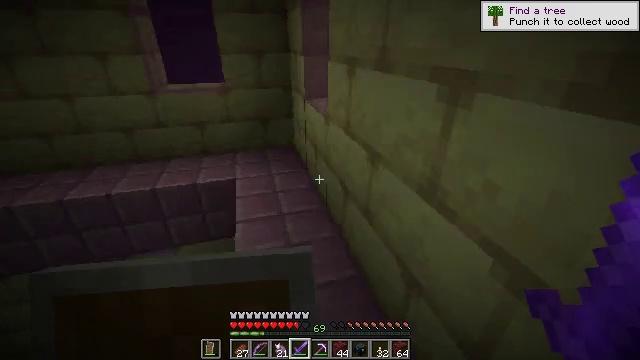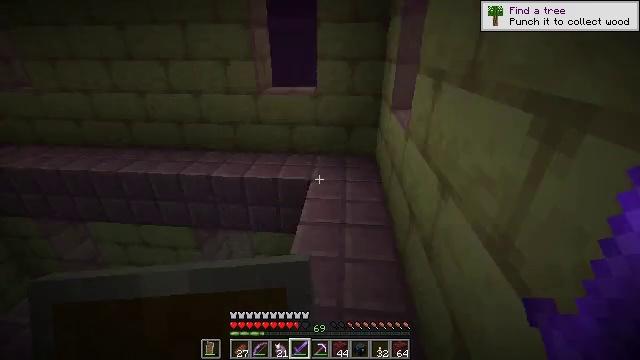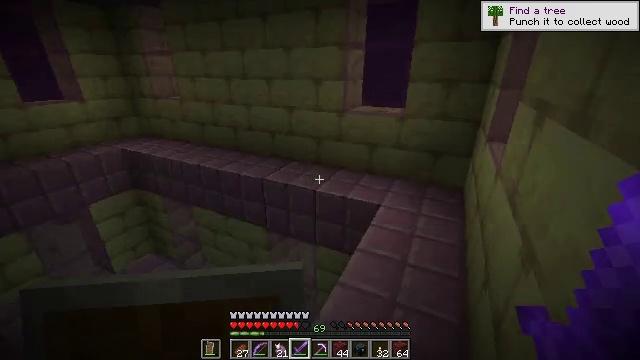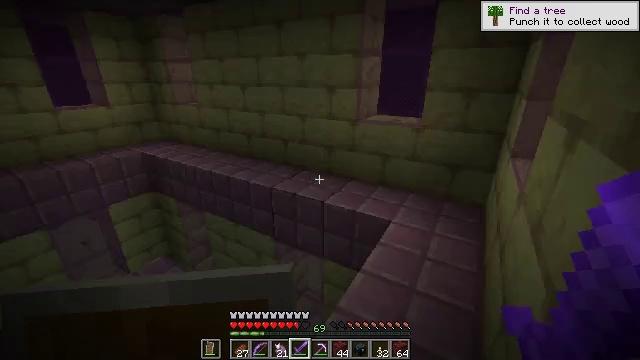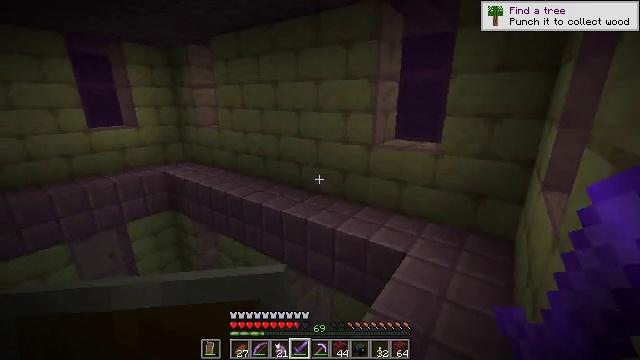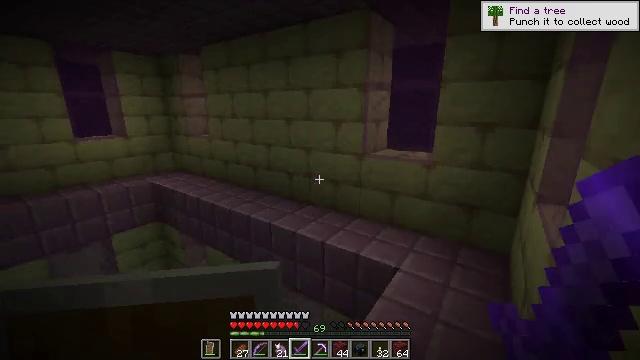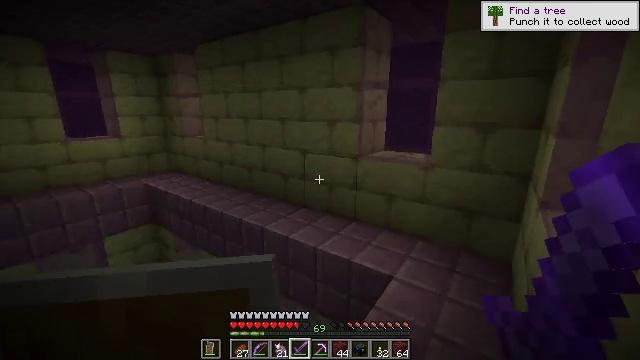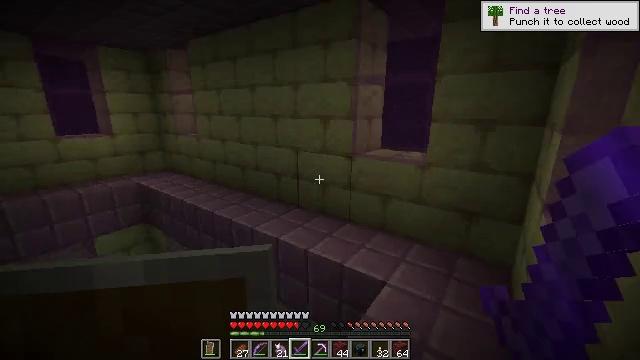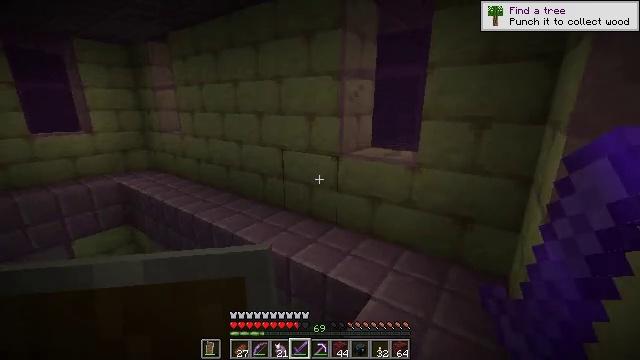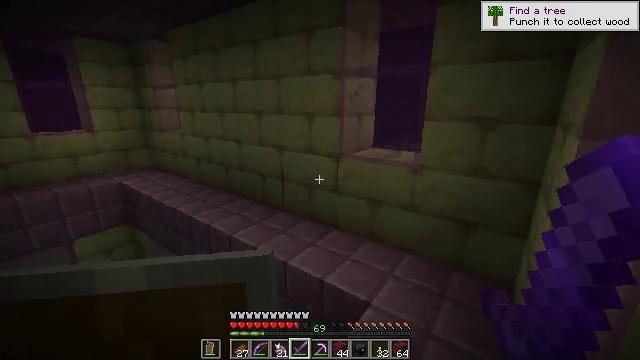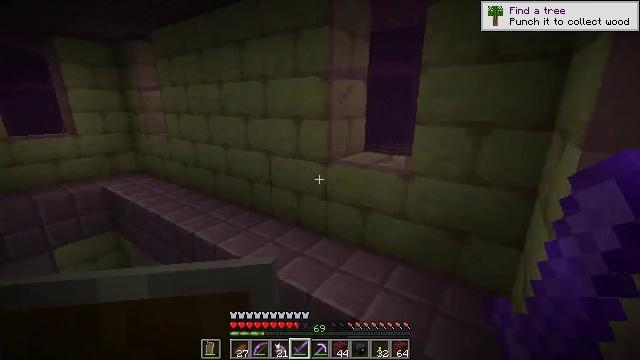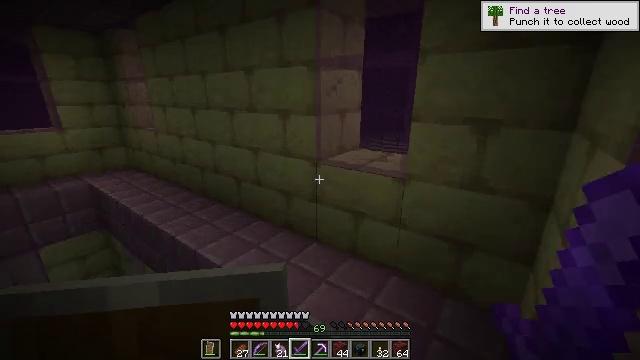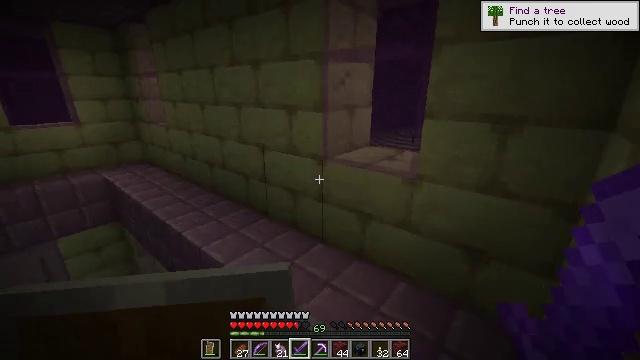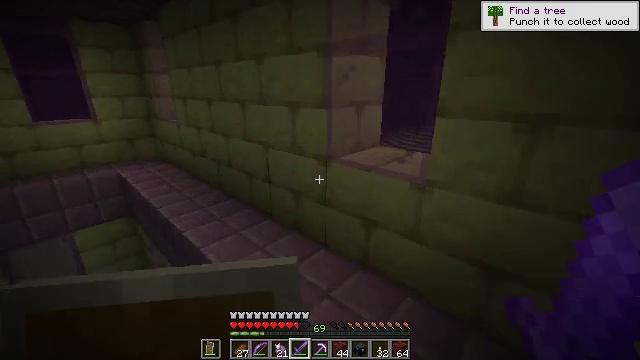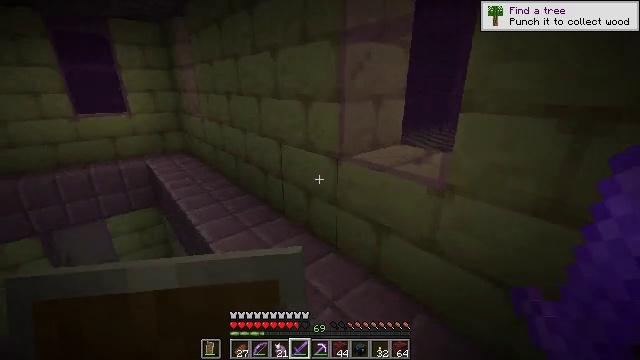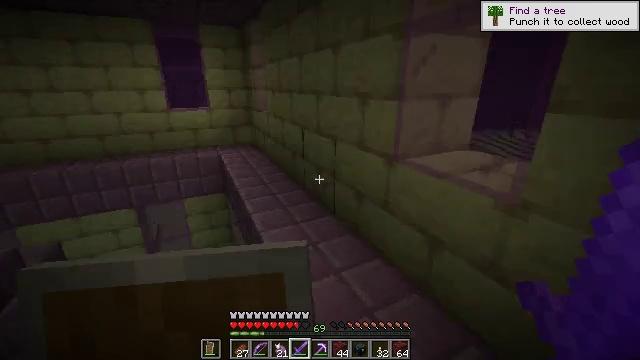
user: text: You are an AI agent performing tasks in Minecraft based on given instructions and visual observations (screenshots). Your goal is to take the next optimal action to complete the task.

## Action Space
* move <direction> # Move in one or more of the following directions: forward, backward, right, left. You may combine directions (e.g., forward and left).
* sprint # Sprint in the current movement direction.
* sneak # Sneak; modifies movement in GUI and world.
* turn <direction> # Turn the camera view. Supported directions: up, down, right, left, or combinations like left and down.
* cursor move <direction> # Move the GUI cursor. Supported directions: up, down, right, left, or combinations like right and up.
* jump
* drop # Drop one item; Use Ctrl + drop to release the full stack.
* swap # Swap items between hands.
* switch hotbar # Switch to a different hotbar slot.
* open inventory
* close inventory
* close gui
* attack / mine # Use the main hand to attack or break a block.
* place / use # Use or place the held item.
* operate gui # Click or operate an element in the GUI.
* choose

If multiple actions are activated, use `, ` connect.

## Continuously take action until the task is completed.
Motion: motion action
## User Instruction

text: Hunt the enderman.
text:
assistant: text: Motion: move forward and move right, turn left and up
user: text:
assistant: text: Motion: move forward and move right, turn left and up
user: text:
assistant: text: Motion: move forward and move right, turn left and up
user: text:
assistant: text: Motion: move forward and move right, turn left and up
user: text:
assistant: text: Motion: move forward and move right, turn up
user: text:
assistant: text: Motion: move forward and move right
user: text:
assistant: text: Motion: move forward and move right
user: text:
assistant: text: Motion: move forward and move right
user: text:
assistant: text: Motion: move forward and move right
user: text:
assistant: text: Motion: move forward and move right
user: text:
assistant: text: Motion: move forward and move right, turn down
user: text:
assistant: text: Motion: move forward and move right, turn left and down
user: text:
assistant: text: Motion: move forward and move right, turn left
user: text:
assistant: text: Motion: move forward and move right, turn left
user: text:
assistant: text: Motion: move forward and move right, turn left
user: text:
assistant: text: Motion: move forward and move right, turn left
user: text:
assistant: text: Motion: move forward and move right, turn left
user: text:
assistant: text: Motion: move forward and move right, turn left
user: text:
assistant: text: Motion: move forward and move right, turn left
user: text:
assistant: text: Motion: move forward and move right, turn left
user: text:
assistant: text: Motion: move forward and move right, turn left
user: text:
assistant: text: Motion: move forward and move right, turn left
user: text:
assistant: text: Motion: move right, turn left
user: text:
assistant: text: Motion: move right, turn left
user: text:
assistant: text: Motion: move right, turn left
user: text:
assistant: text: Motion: turn left
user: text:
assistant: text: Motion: turn left
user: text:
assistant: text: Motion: no_op
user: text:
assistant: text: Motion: no_op
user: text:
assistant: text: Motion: no_op